Question: For some reason I am not able to display error message text in my EditText. I am using Xamarin.Android 4.16.0. I have a simple use case
'''
private EditText _businessNameEdit;
_businessNameEdit = _rootView.FindViewById<EditText> (Resource.Id.editTextBusinessName);
//wire up save button handler
if (_saveButton != null) {
_saveButton.Click += (sender, e) => {
validateFormInput();
void validateFormInput ()
{
Drawable errorIcon = Resources.GetDrawable(Resource.Drawable.statuserror);
if (String.IsNullOrEmpty (_businessNameEdit.Text)) {
_businessNameEdit.Error = "Cannot be Empty";
_businessNameEdit.RequestFocus ();
//_businessNameEdit.SetCompoundDrawablesWithIntrinsicBounds(0, 0, Resource.Drawable.statuserror, 0);
}
} };
'''
If I do editText.Error = "Some message", the default Android error Icon will show with no message, like so and if I use SetCompoundDrawablesWithIntrisicBounds() it show my custom image with with not message.

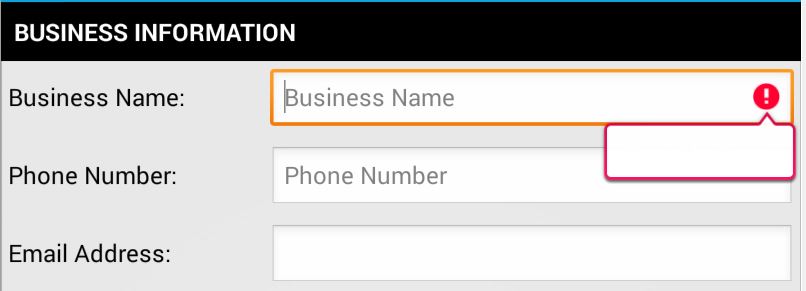
Answer: My goodness, spent the whole day to realise that it was a theme issue. Added
'''
android:theme = "@android:style/Theme.Holo.Light"
'''
to the Activity and that was it.